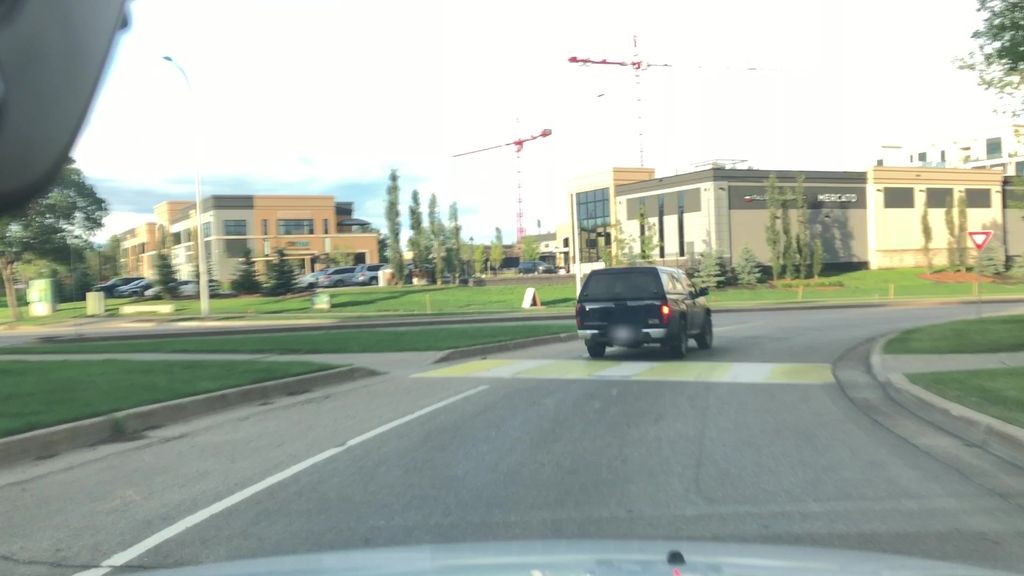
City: edmonton